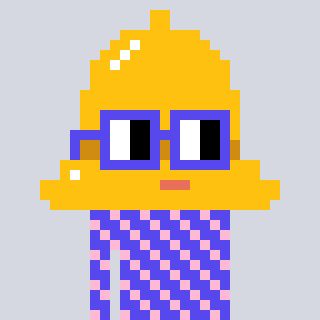
a pixel art character with square blue glasses, a bell-shaped head and a computerblue-colored body on a cool background